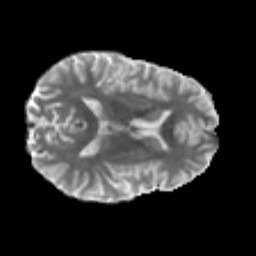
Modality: MD
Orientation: axial
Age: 36
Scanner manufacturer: philips
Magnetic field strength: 3 T
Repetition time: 8.438 s
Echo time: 0.1273 s